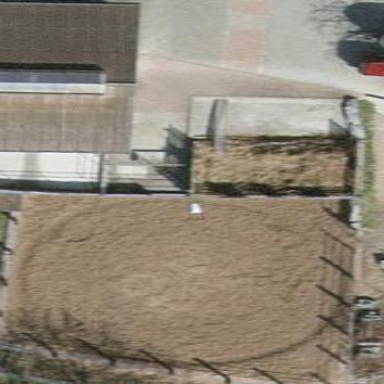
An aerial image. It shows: Equestrian pitch for leisure land use.